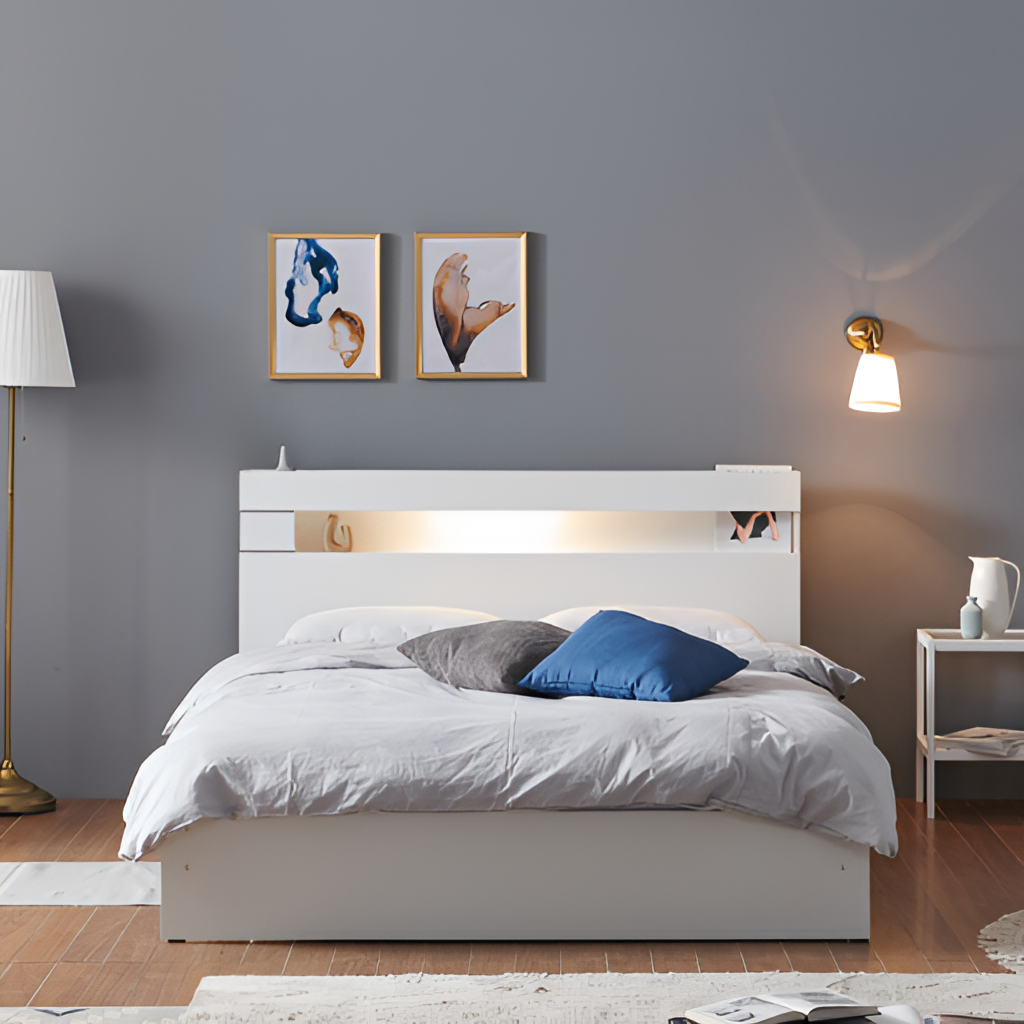
bedroom, wood illuminated headboard bed, contemporary, wood flooring, with plank pattern, gray paint wallpaper, with solid pattern